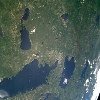
Label: land